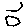
Label: hexagon